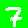
Digit: 7